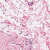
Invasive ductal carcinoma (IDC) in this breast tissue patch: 0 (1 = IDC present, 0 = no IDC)